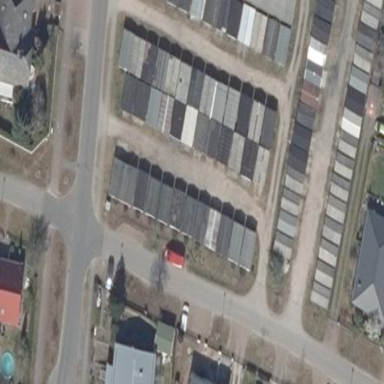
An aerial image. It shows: Group of garages.